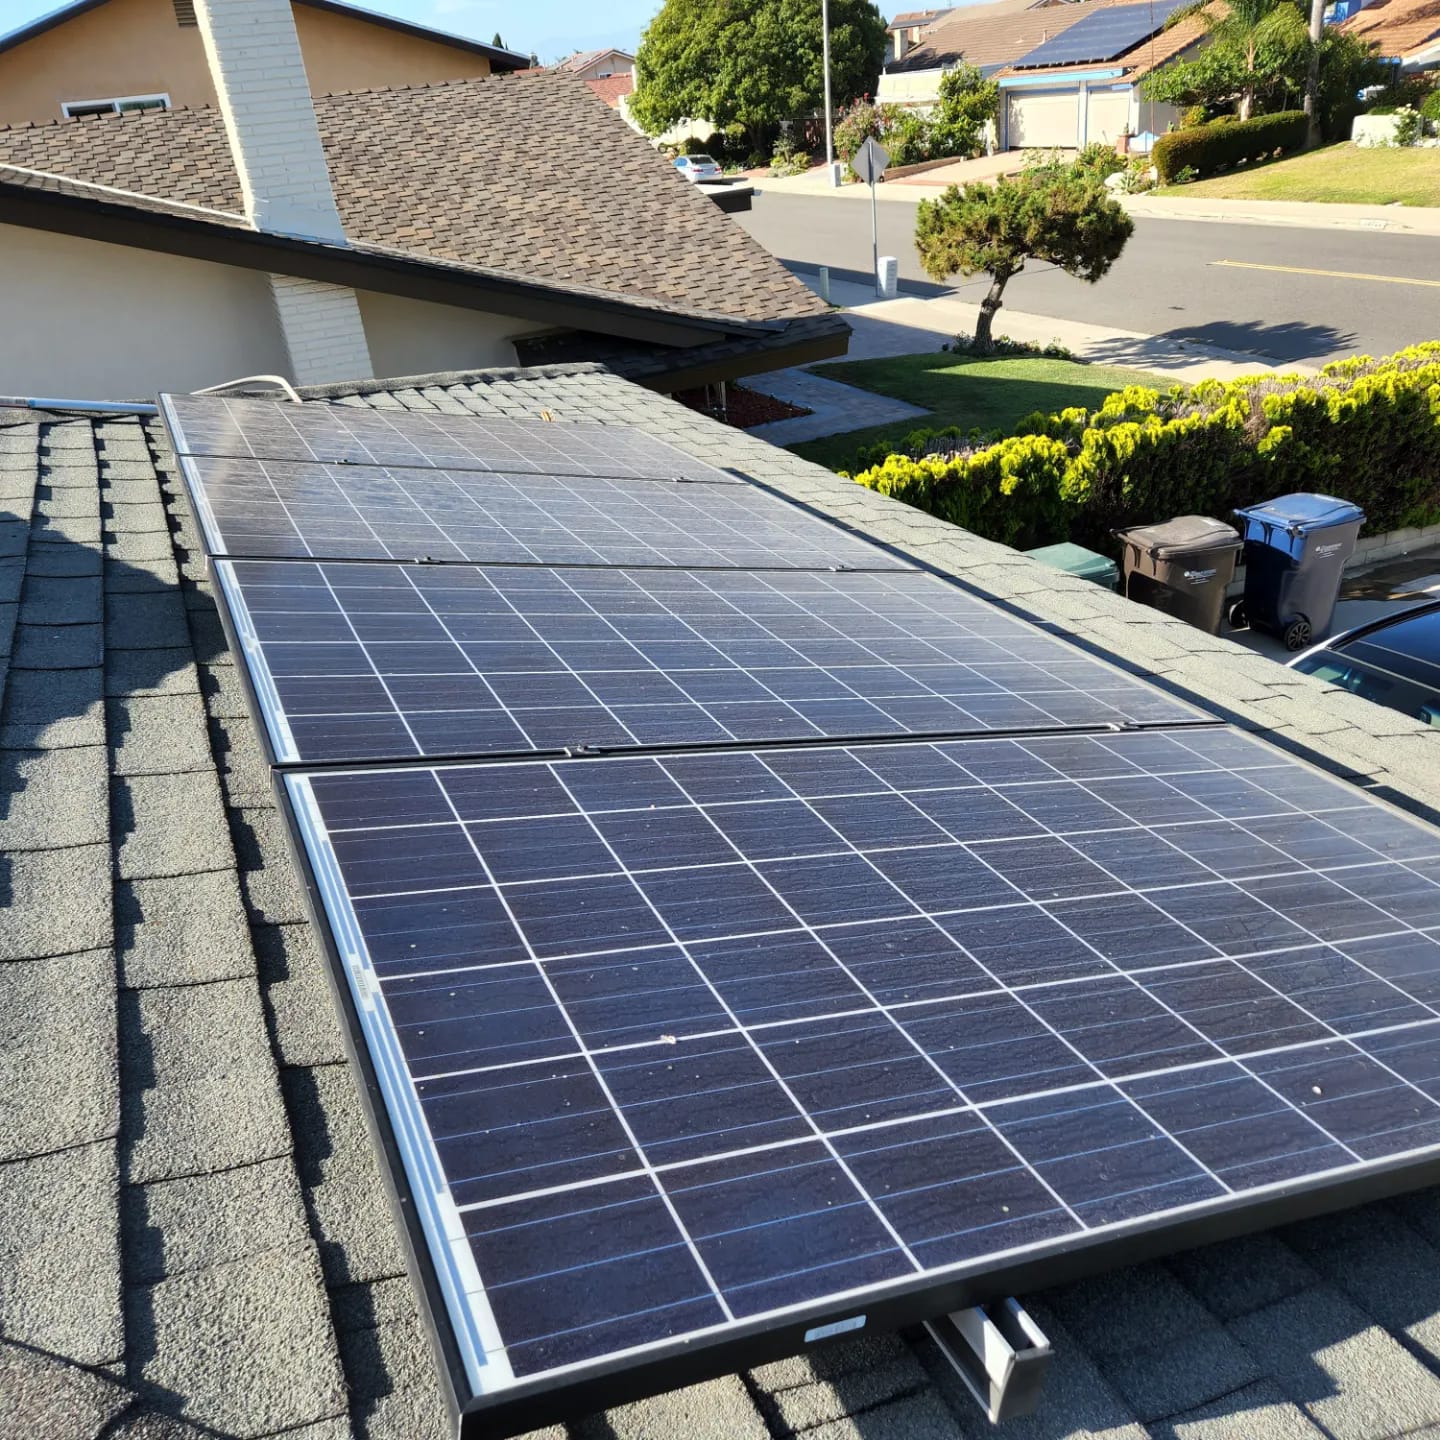
Label: Dusty